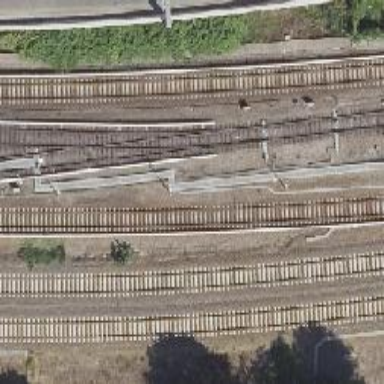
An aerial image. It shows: Siding service for electrified light rail railway.